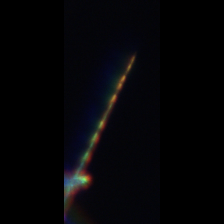
Taxon: Psuedo-nitzschia
Group: Diatoms